Aerial crown-view tile of a tropical tree (Barro Colorado Island, Panama), acquired 20240813:
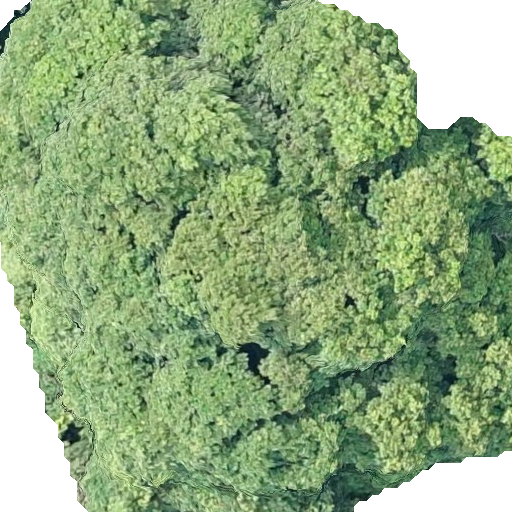
Species: Prioria copaifera
GBIF accepted scientific name: Prioria copaifera
Crown area: 404.258 m²